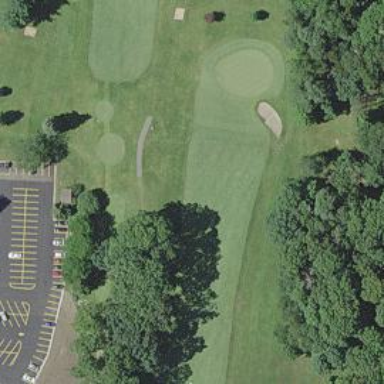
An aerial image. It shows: Golf hole.